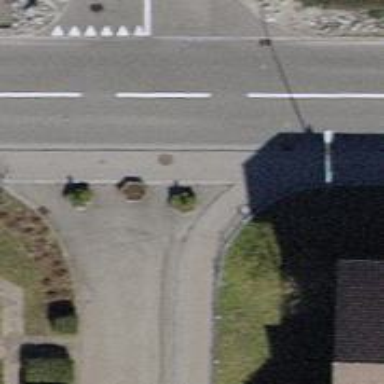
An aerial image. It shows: Block barrier.